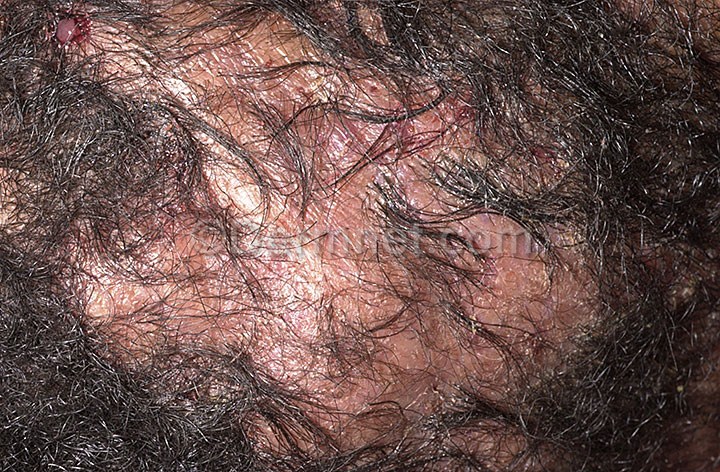
Disease: Hair Loss Photos Alopecia and other Hair Diseases